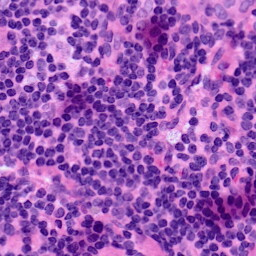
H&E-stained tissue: LymphNode